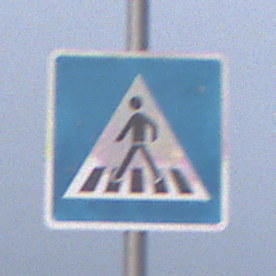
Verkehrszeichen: FussgaengerueberwegRechts
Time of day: SunriseSunset
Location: Outdoor (Nature)
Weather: Overcast
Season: NotSpecified
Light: Natural